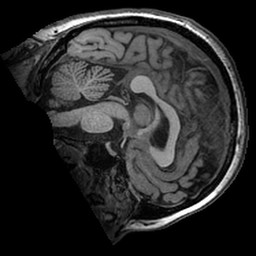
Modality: T1w
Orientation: sagittal
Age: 40
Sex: female
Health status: ill
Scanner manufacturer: ge
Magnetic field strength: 3 T
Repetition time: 0.008164 s
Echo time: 0.003184 s